Field crop: tomato
Growth stage: 2
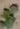
Species: solanum